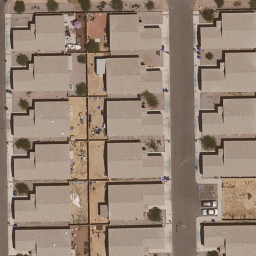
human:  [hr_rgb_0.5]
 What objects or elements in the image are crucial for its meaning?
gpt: dense residential